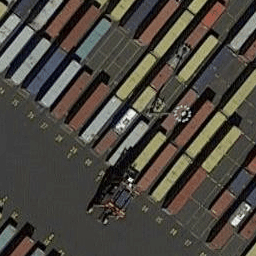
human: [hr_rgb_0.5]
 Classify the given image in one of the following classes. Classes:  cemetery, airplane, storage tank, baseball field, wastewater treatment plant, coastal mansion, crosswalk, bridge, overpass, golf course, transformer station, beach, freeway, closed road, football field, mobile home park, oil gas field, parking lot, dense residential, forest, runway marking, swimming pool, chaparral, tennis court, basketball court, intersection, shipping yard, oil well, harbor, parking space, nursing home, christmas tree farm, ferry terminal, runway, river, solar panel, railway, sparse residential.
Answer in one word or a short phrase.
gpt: shipping yard